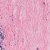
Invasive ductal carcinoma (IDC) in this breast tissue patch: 0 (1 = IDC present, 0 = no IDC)